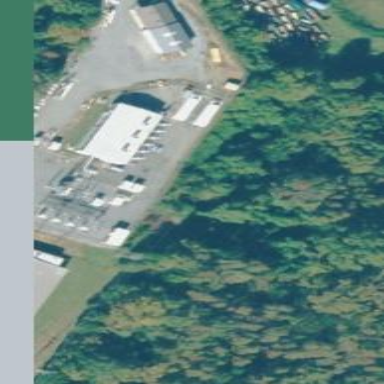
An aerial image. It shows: Distribution level power substation enclosed by fence.